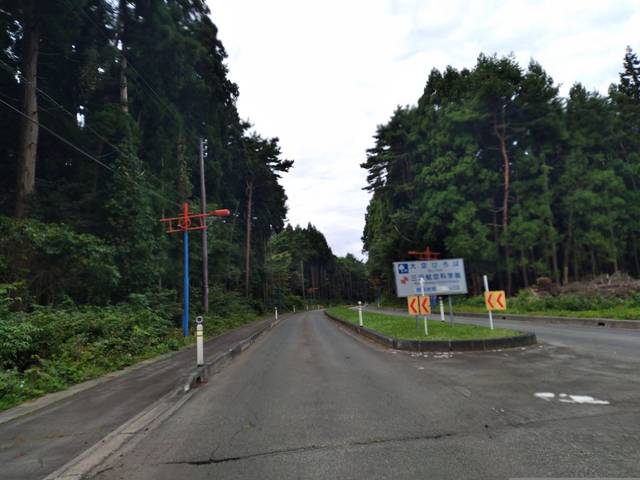
Region: Japan
Coordinates: 40.709, 141.398